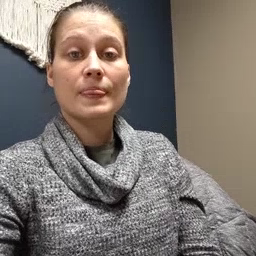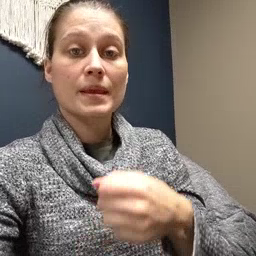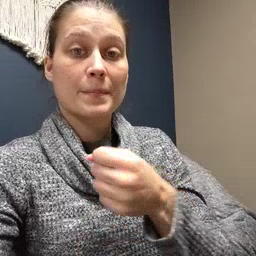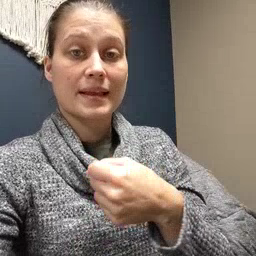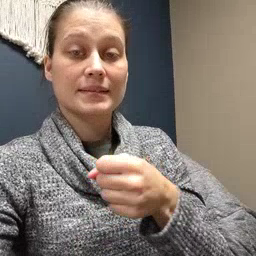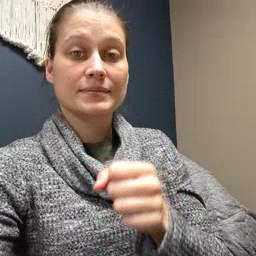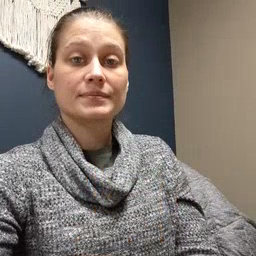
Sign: make